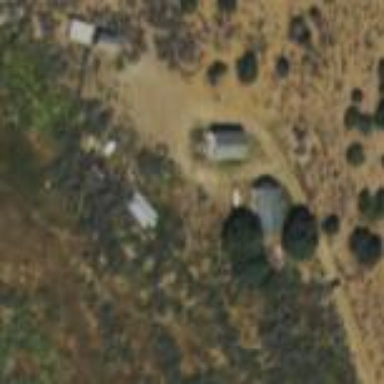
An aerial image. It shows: Ranger station building.